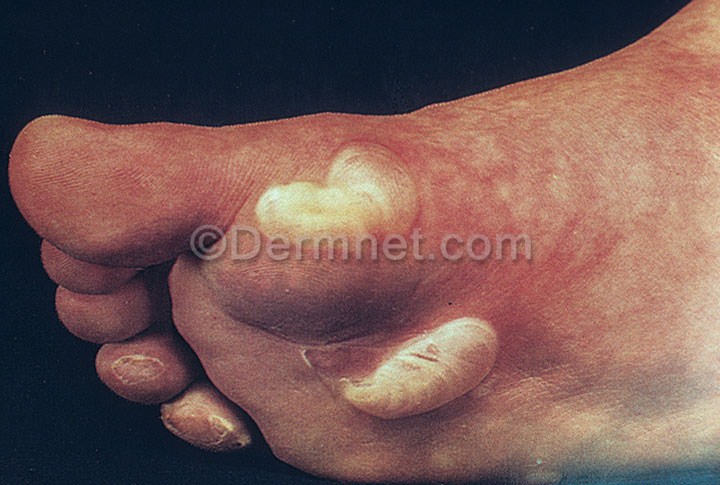
Disease: Bullous Disease Photos